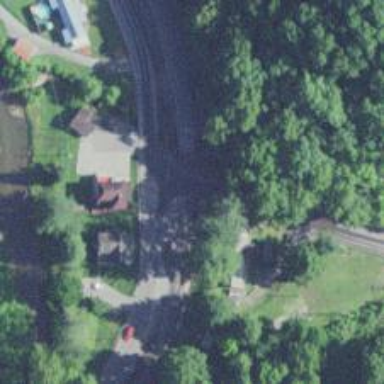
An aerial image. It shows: Level crossing along the railway.